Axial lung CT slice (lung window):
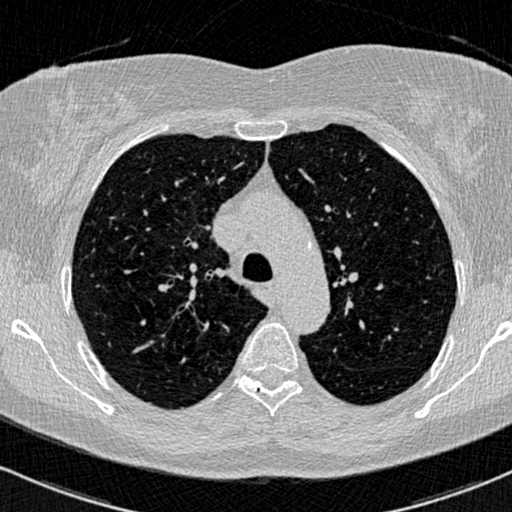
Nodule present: no